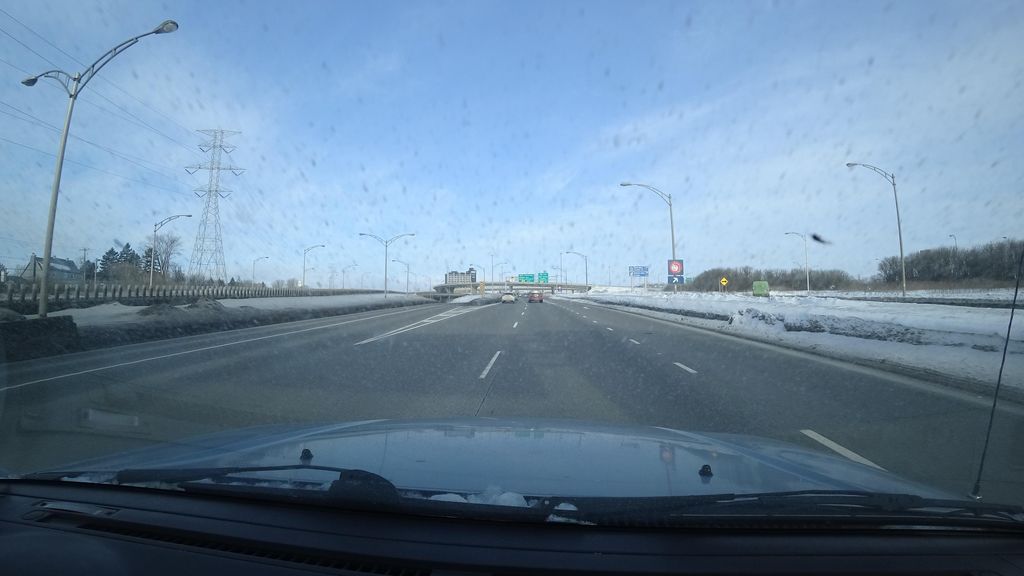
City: quebec_city